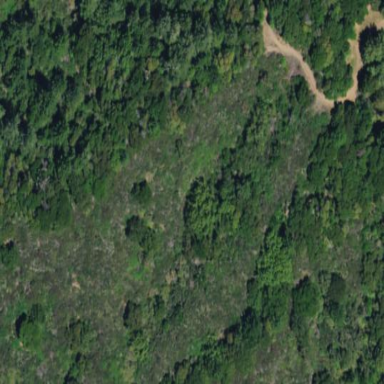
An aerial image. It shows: Patch of scrub vegetation.